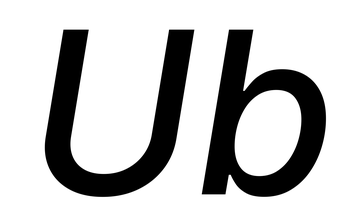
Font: Inter-Italic_Medium_Italic